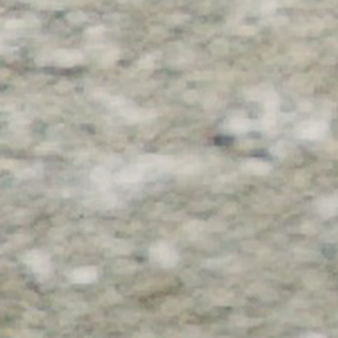
Label: other